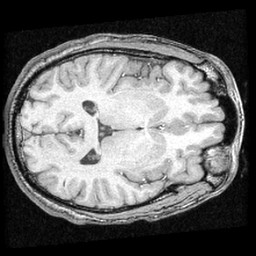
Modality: T1w
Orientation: axial
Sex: male
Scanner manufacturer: ge
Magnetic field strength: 1.5 T
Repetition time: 21 s
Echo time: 0.008 s